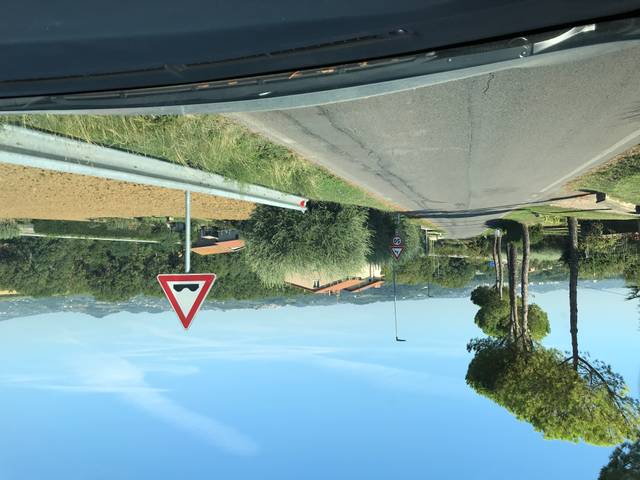
Region: Italy
Coordinates: 43.104, 12.487